Question: Something weird is happening on android 4.4 with one of my apps. I am using a custom view in which I set a custom typeface with 'Typeface.createFromAsset'. The rendering works fine on the device/emulator as you can see in the image above. The problem appears when I save the content of the custom View as a bitmap:
'''
Bitmap currentBitmap = Bitmap.createBitmap(view.getWidth(), view.getHeight(), Bitmap.Config.ARGB_8888);
Canvas canvas = new Canvas(currentBitmap);
view.draw(canvas);
'''
Everything works fine on android < 4.4. The saved image looks the same as the one visible on the screen. However, on 4.4 I only see the font borders and the inside of text is transparent.
How can I fix this ?

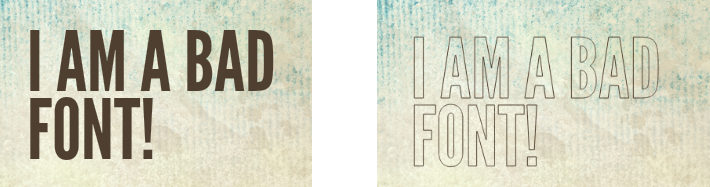
Answer: When drawing text on a canvas in API 19 and above, you have to be mindful of the stroke and fill for the Paint object that you're using. In prior versions of Android, text was always drawn filled, even when using the stroke style. In KitKat, setting the style to stroke will do exactly that; stroke the text rather than fill it. You will need to manually set the paint style to fill when rendering text and then re-set it to stroke for drawing other things (if that's what you're trying to do).
'''
@Override
protected void onDraw(Canvas canvas) {
super.onDraw(canvas);
mTextPaint.setStyle(Style.STROKE);
// do other setup on Paint object
// Draw non-text stuff
mTextPaint.setStyle(Style.FILL);
// do other setup on Paint object
// Draw all the text stuff
}
'''